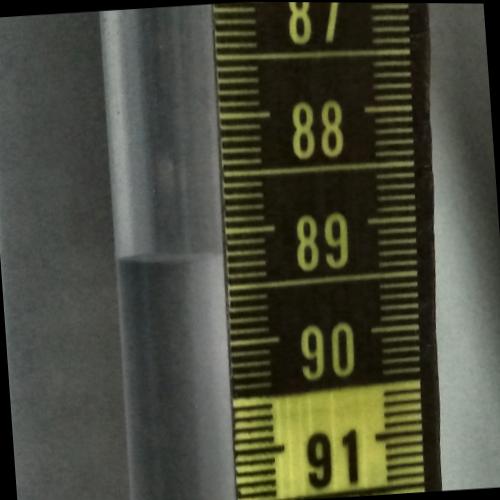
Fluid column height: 89.2 cm